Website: macys
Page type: account-selection
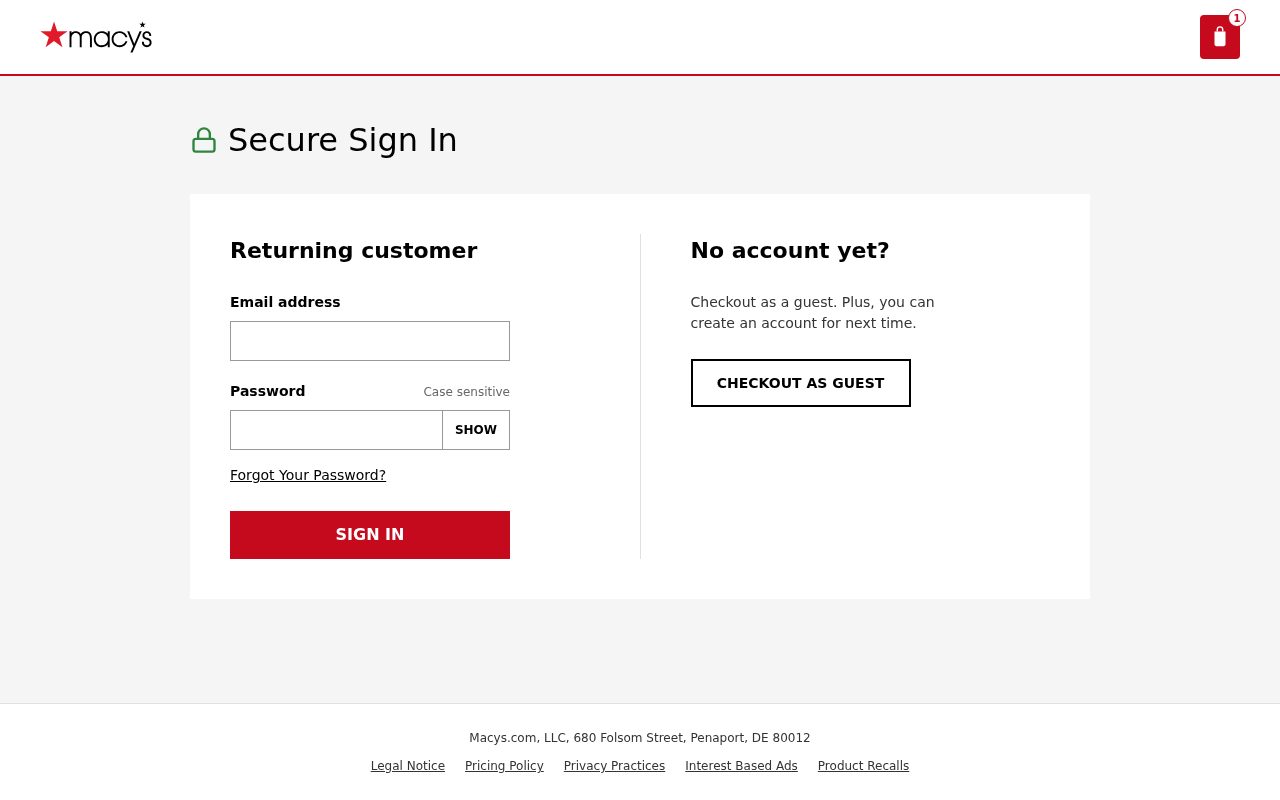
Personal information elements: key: PII_EMAIL
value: jstrickland@gmail.com
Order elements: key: ORDER_NUM_ITEMS
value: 1